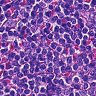
Metastatic tissue present: no